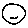
Label: smiley face